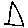
Label: triangle